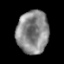
Tissue: lung
Cell type: Epithelial cells
Senescence score: 0.2294
Nuclear area (px): 1345
Mean DAPI intensity: 136.48